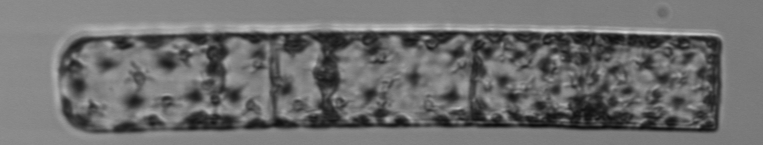
Label: Guinardia_flaccida